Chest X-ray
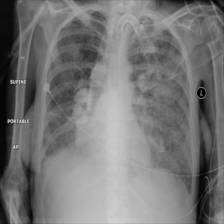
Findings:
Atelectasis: negative
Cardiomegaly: negative
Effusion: negative
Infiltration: negative
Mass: negative
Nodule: negative
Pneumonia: negative
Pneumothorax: negative
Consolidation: negative
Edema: negative
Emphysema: negative
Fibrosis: negative
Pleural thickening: negative
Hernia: negative